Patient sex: F
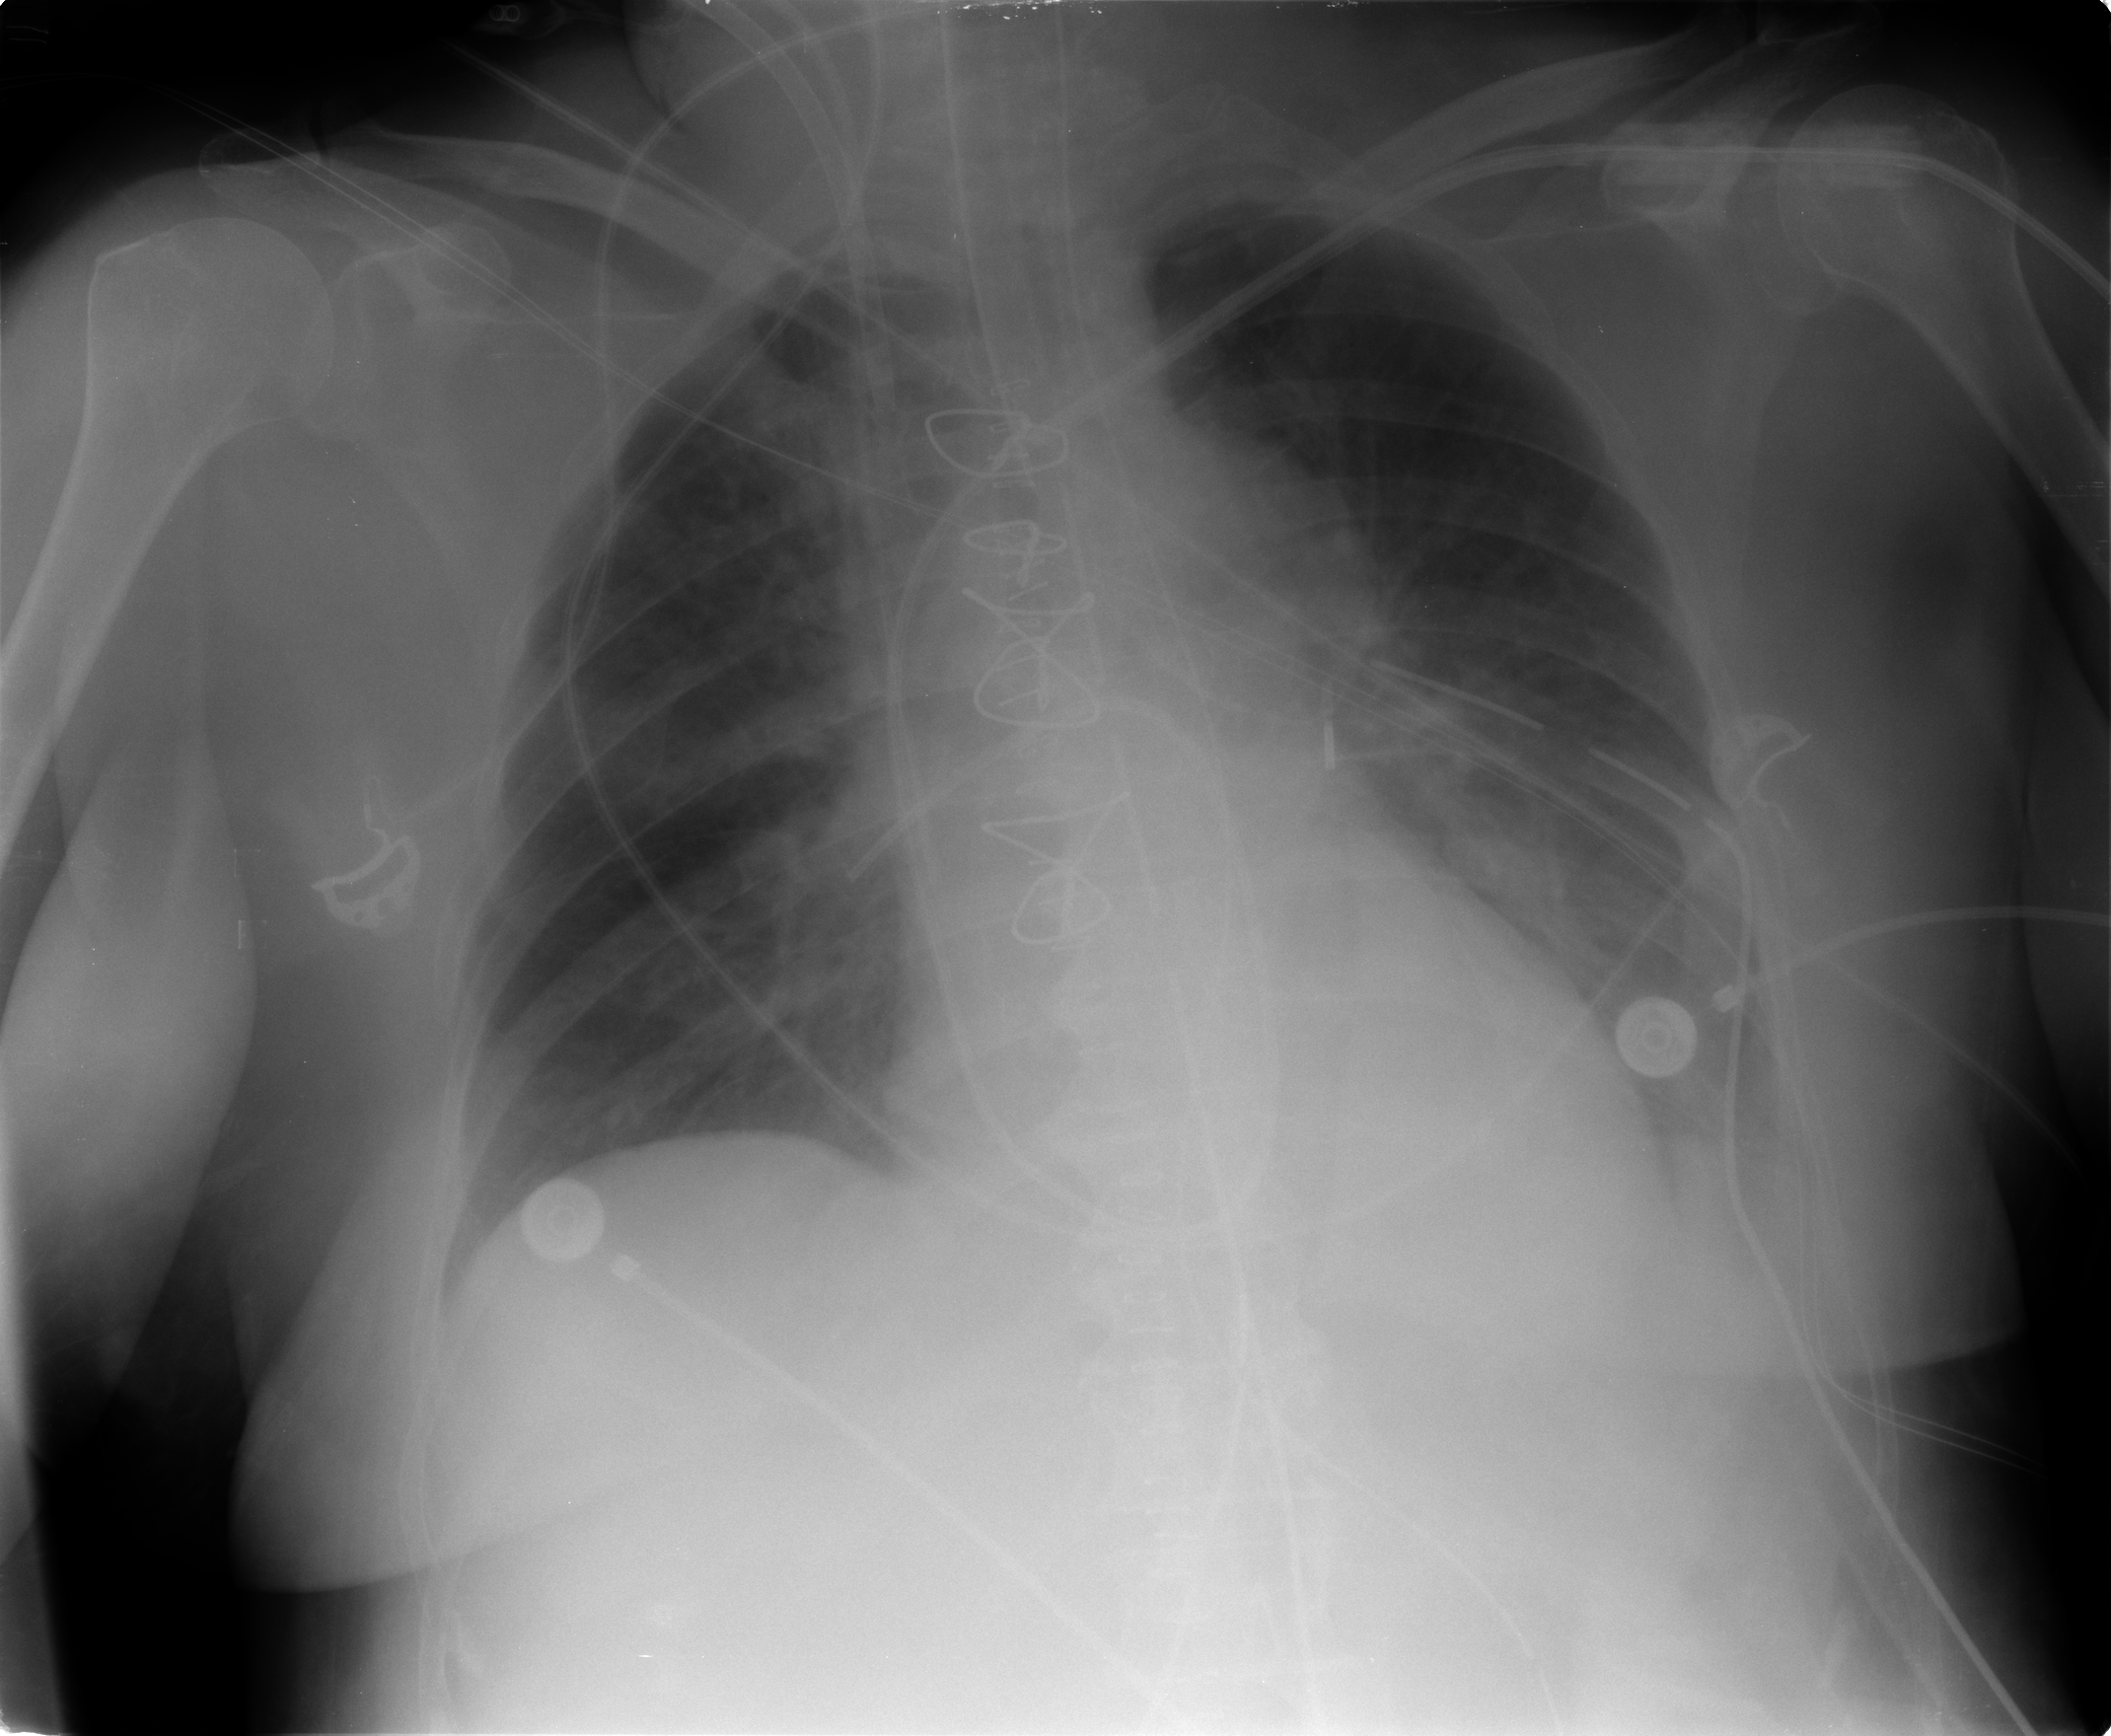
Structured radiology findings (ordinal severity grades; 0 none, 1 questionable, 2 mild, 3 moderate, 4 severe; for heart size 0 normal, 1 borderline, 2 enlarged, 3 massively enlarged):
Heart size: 0
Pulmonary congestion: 1
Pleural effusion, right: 0
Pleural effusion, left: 1
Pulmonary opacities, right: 2
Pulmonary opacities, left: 2
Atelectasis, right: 0
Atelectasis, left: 2